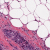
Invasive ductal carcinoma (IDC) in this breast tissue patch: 1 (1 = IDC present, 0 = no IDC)